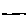
Label: line